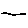
Label: line